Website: apple
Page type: account-selection
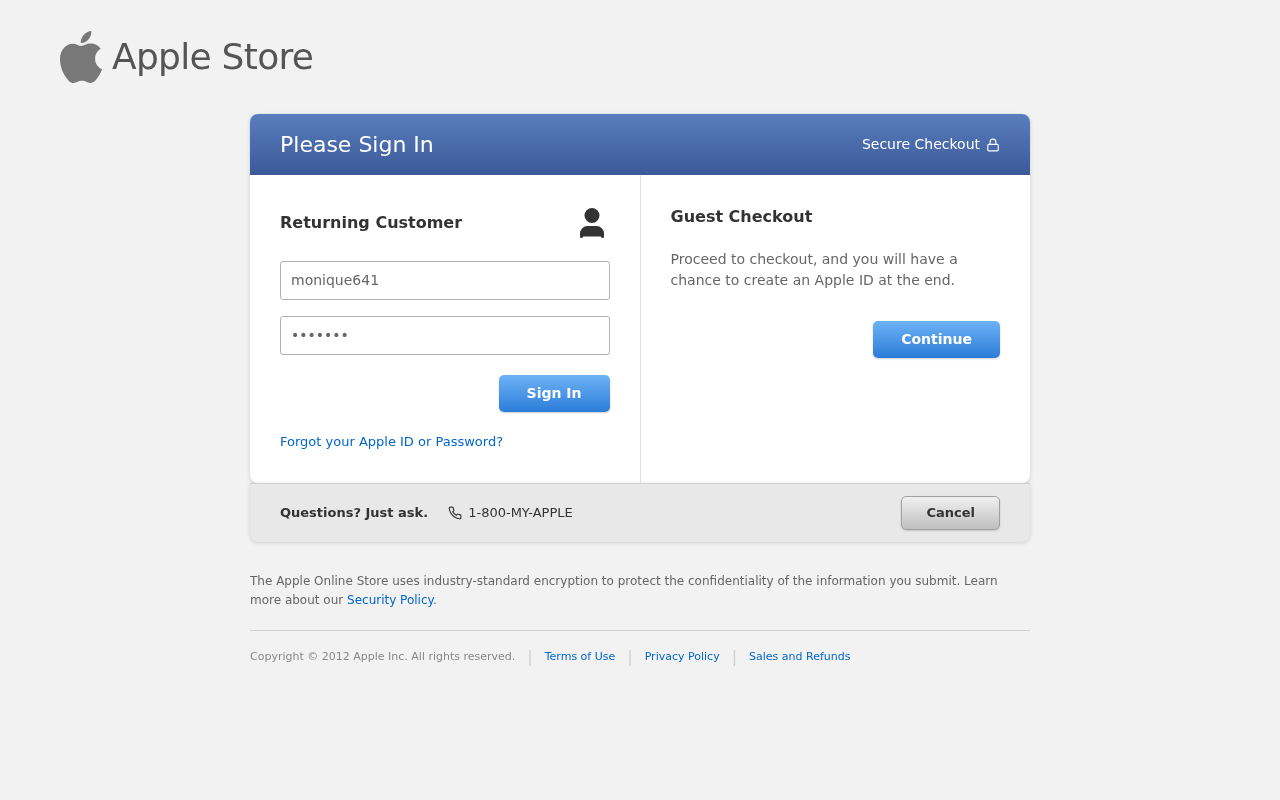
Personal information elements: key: PII_LOGIN_USERNAME
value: monique641